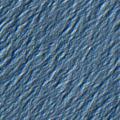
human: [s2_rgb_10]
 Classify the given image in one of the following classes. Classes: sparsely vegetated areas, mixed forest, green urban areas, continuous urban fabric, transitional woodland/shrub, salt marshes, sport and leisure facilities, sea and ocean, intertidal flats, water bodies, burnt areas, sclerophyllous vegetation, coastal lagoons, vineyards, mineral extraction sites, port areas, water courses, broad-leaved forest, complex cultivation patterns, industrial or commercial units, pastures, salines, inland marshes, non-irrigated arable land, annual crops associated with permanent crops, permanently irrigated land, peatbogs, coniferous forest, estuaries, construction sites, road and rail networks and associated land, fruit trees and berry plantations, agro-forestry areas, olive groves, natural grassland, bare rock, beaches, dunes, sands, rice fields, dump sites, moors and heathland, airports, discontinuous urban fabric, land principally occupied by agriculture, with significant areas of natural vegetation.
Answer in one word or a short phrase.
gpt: sea and ocean